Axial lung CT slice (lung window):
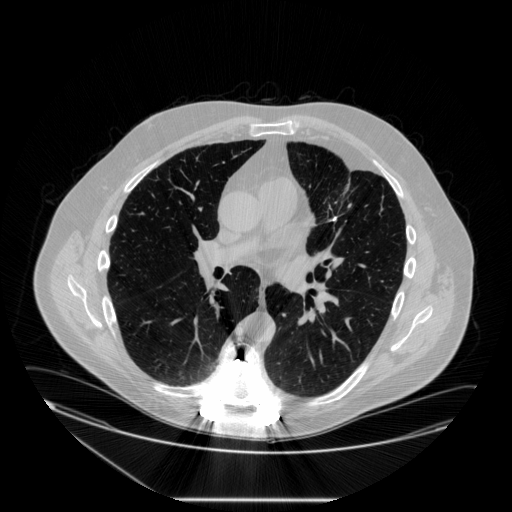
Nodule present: no